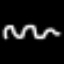
Label: squiggle